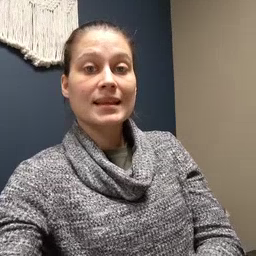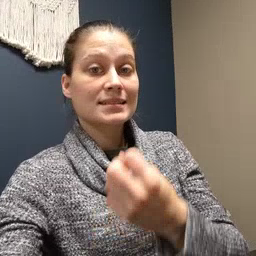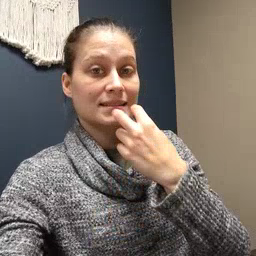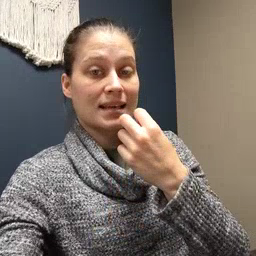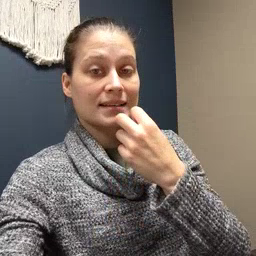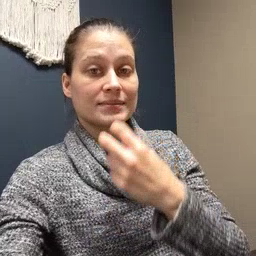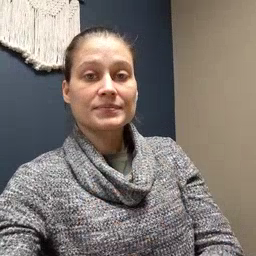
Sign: snack